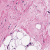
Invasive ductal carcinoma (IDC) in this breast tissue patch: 0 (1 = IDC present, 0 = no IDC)